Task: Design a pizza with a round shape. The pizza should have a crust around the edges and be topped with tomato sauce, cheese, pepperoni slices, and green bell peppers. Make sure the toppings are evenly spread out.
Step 167:
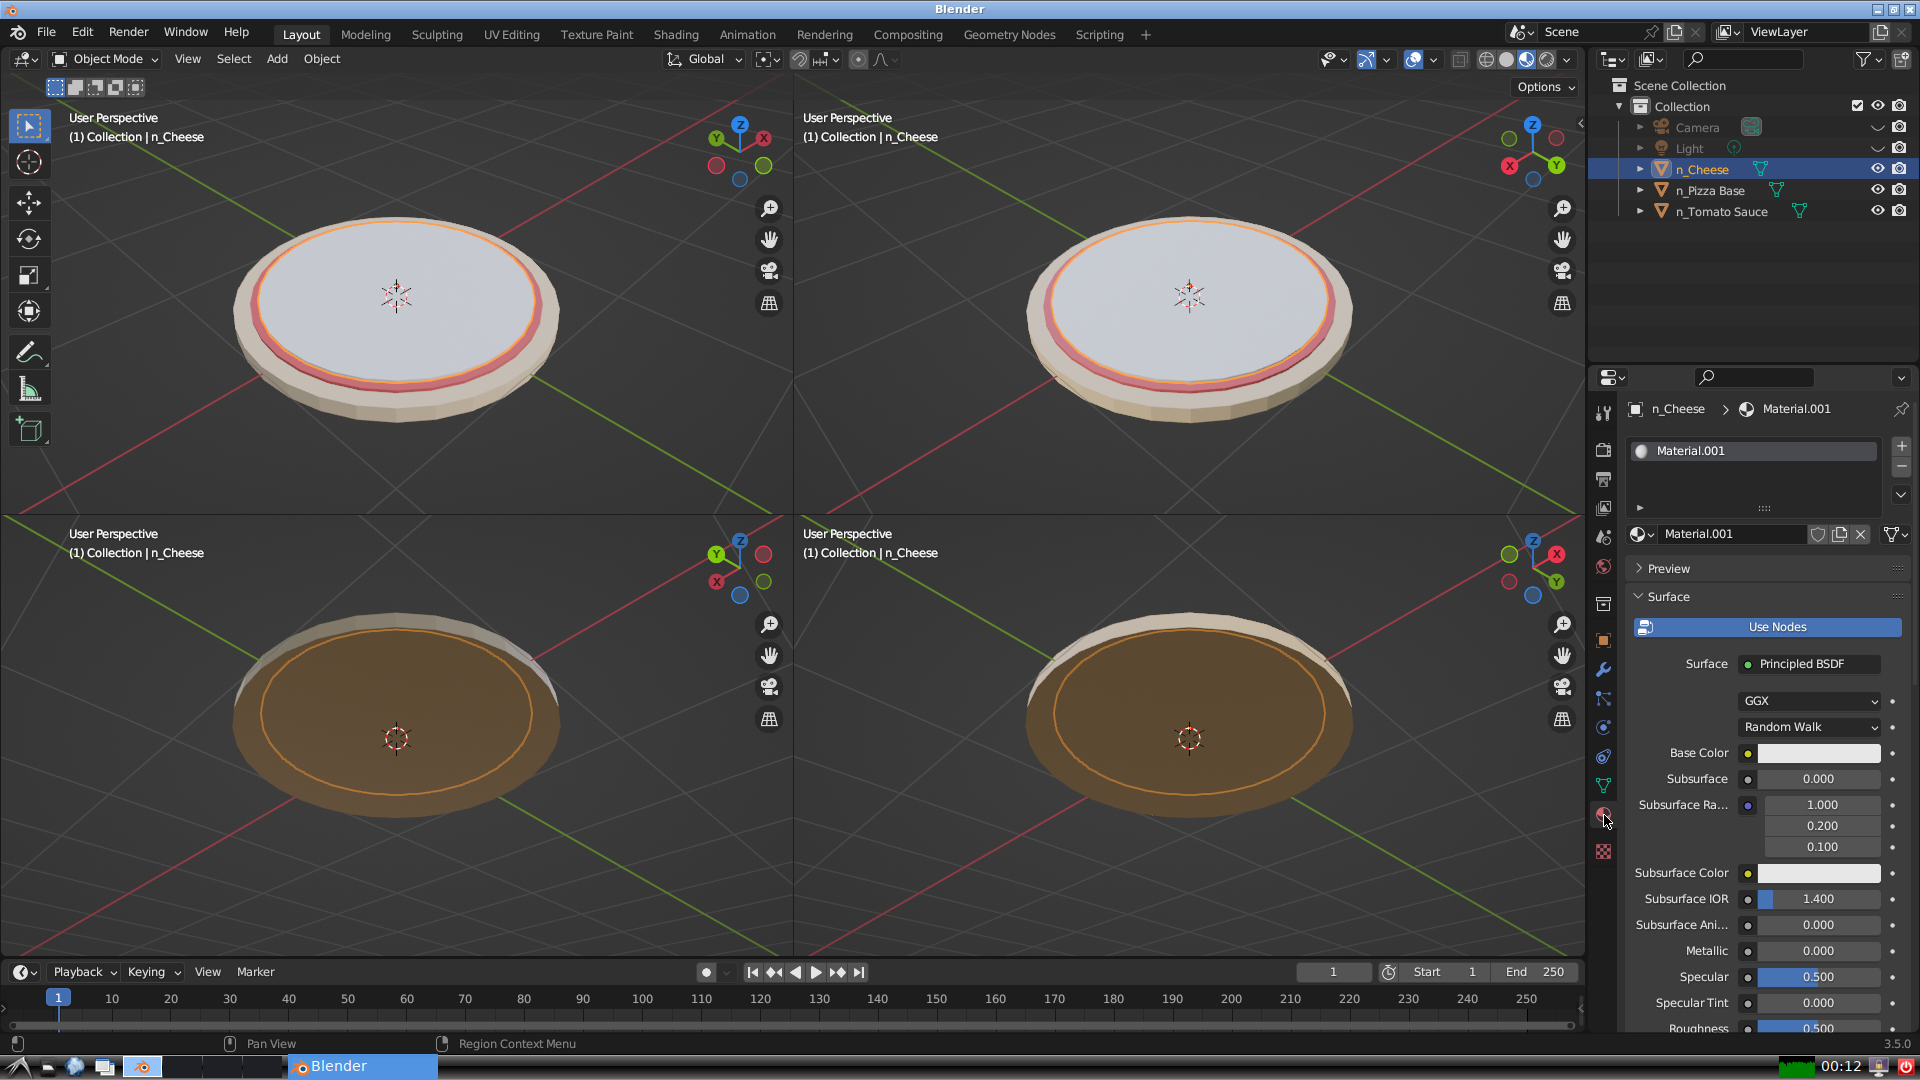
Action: {"mouse_move": [1706, 531]}